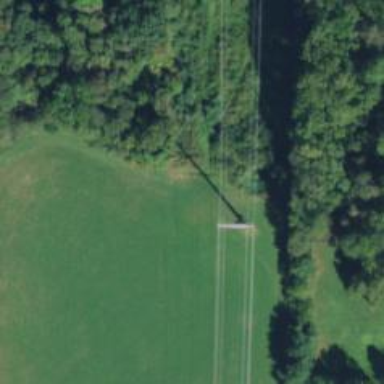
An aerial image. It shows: Power tower.